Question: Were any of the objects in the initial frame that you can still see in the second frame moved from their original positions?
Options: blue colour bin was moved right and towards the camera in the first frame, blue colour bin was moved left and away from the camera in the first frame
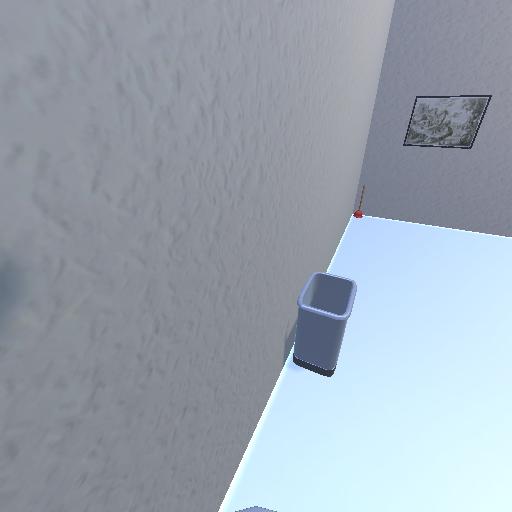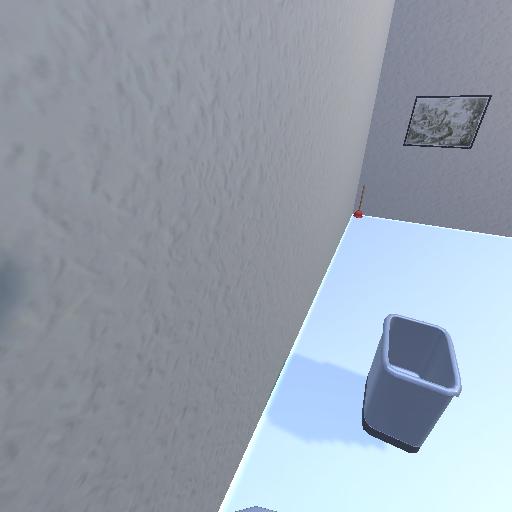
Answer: blue colour bin was moved right and towards the camera in the first frame